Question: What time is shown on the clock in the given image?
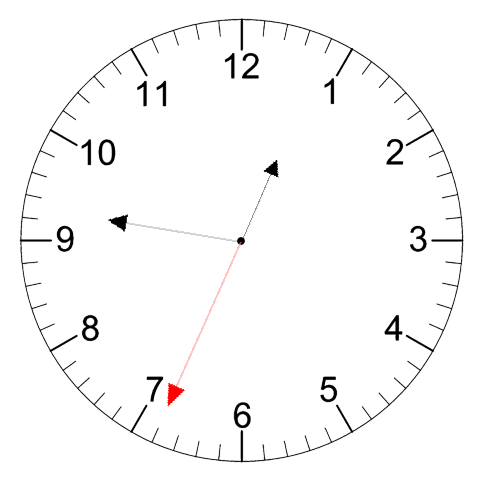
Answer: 12:46:34